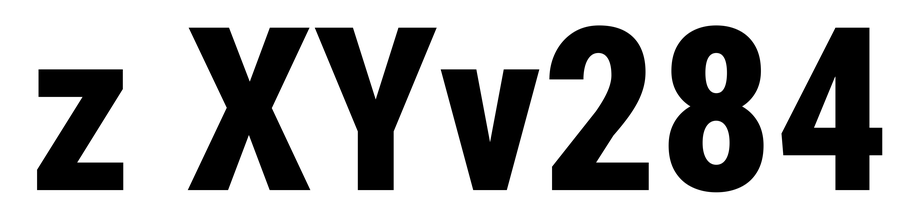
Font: Roboto_Condensed_ExtraBold